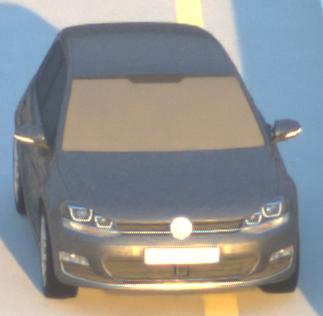
Make: VW
Model: Golf 1.2 TSI BMT
Detailed model: Golf (VII)
Model produced from: 2012/11
Model produced until: 2014/05
Doors: 3
Color: gray
Road condition: dry road
Daytime: sunrise or sunset
Contrast: medium contrast